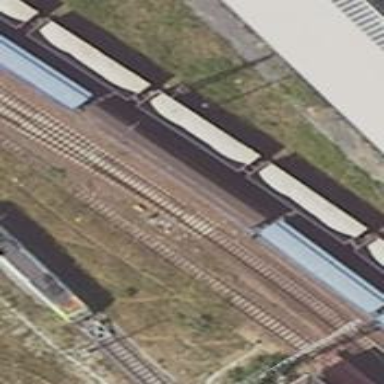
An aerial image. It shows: Railway signal.